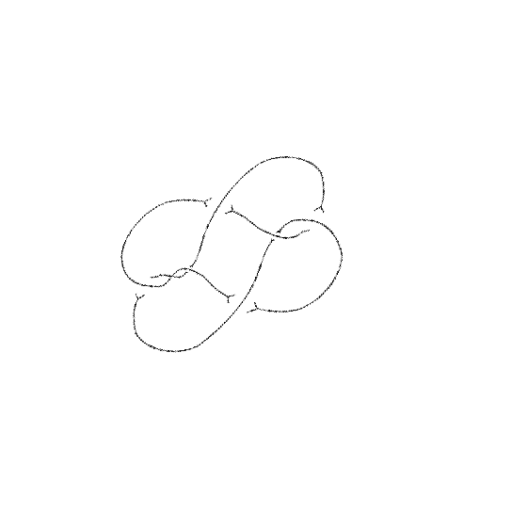
Crossing number: 7